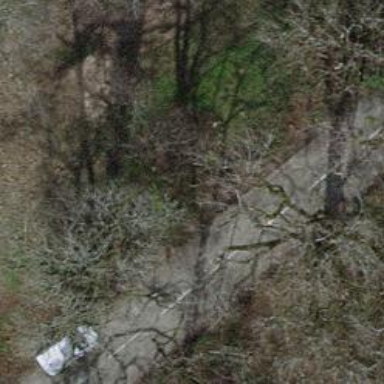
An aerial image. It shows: Avenue lined with deciduous broadleaved trees.